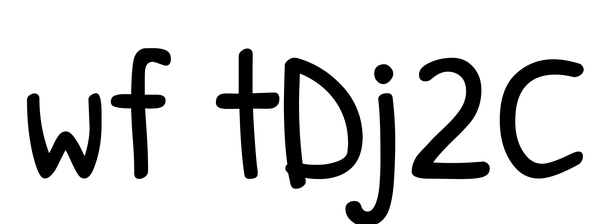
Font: PatrickHand-Regular